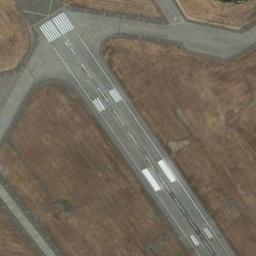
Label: runway